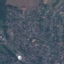
Land use / land cover: Residential